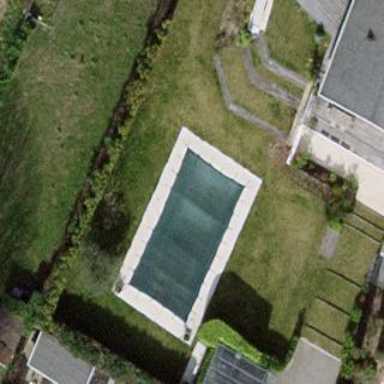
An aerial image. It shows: Swimming pool located in leisure land.